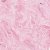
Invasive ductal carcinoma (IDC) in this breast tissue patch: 0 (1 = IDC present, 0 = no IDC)